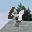
Label: 4